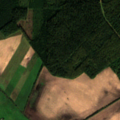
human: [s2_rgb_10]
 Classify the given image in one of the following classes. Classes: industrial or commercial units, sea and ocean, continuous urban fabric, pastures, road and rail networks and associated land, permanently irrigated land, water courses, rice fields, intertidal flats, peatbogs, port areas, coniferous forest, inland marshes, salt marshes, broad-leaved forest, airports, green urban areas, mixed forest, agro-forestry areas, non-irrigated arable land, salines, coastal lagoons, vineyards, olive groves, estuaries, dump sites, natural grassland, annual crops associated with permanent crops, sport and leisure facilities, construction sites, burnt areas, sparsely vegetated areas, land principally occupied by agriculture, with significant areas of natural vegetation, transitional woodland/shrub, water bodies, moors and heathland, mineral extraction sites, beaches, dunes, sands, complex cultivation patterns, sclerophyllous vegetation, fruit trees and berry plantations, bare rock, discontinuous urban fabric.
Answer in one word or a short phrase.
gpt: non-irrigated arable land, pastures, complex cultivation patterns, coniferous forest, mixed forest, transitional woodland/shrub